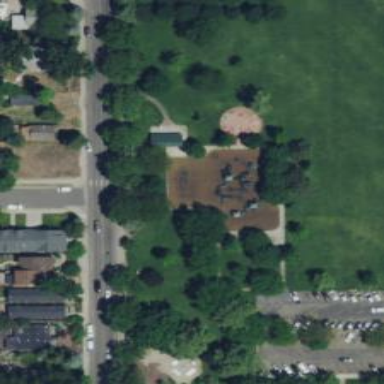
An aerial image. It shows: Playground with springy equipment.